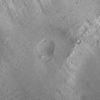
Atmospheric dust classification: not_dusty